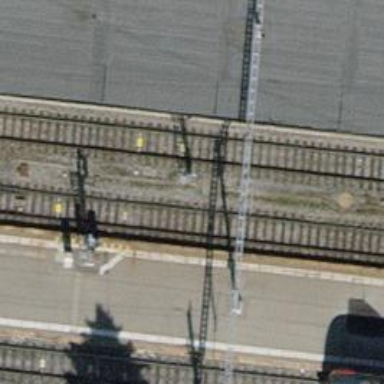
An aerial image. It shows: Railway signal.